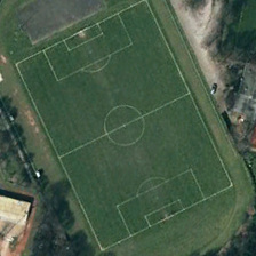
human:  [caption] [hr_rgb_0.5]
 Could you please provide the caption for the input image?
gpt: There is a football field on the lawn with trees and buildings around.

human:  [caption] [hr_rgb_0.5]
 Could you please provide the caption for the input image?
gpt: There is a football field on the lawn, surrounded by trees and buildings.

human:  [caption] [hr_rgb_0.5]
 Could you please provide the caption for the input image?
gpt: There is a soccer field on the lawn around trees and buildings.

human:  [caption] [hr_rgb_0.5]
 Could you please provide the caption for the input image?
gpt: it is a green soccer field that is partly bald near its goals .

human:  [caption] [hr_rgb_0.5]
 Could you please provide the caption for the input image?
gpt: Trees and buildings around the football field